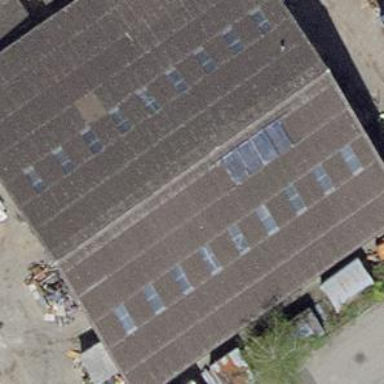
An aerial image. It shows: Warehouse.